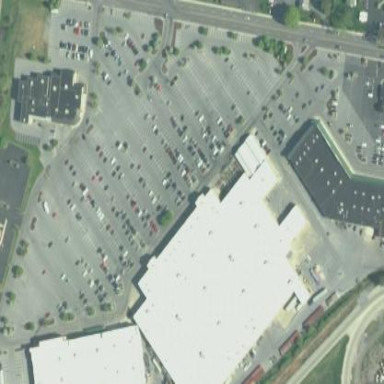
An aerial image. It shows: Retail building housing supermarket.